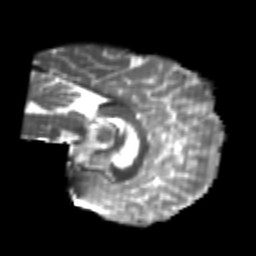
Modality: T2w
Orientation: sagittal
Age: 26
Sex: male
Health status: healthy
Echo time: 0.074 s